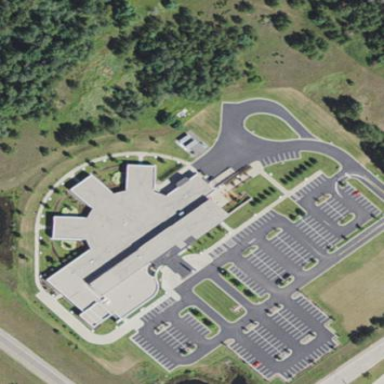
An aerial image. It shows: Healthcare clinic.